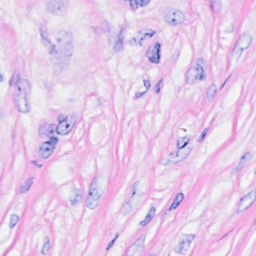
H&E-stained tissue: Breast